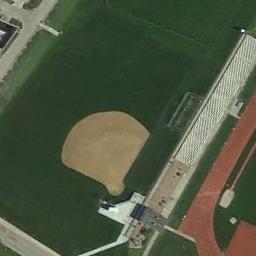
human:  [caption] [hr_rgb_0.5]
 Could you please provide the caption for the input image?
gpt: There are two basketball courts and a baseball field in this image .

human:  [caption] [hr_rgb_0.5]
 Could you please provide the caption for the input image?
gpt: The baseball diamond is next to the playground .

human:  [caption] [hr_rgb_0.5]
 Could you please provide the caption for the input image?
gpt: A baseball diamond next to the playground and a white grandstand beside .

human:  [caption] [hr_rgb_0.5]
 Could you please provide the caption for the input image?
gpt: A baseball diamond is next to a playground .

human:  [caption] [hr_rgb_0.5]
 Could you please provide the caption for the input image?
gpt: Next to the baseball diamond is red road .